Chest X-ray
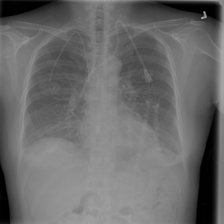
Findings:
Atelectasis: negative
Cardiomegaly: negative
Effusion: positive
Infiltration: negative
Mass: negative
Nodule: negative
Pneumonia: negative
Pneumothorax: negative
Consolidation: negative
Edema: negative
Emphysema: negative
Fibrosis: negative
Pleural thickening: negative
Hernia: negative